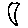
Label: moon